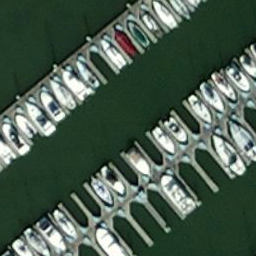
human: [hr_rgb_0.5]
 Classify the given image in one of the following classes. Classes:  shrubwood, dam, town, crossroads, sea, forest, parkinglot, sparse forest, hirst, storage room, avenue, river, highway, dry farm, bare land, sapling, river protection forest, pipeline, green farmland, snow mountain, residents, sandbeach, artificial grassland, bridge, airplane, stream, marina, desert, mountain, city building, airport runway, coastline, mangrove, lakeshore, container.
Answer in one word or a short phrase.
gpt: marina